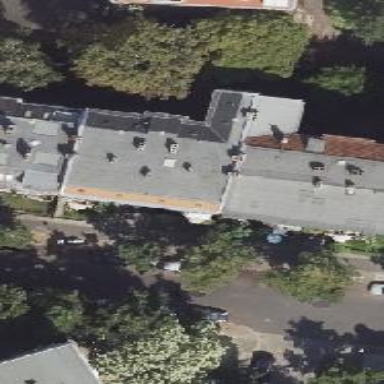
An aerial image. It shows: Unique apartment building with double saltbox roof shape.